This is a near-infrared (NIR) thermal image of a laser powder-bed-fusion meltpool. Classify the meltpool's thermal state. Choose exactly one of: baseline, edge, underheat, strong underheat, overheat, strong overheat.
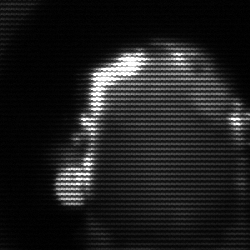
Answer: baseline